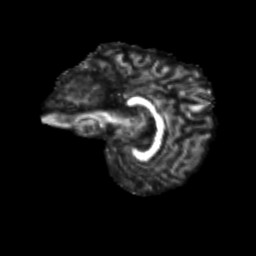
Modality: FA
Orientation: sagittal
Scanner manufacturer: siemens
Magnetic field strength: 3 T
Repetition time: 9.2 s
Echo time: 0.084 s